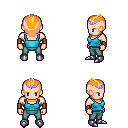
a pixel art fantasy rpg character, male body template, human, light skin, teal pirate shirt, teal pants, light blonde short mohawk hairstyle, purple tiara, leather bracers, metal boots, four views (front, back, left, right), 2x2 character sprite sheet, small pixel art, hard edges, no anti-aliasing